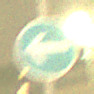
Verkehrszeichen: VorgeschriebeneFahrtrichtungHierLinks
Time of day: Night
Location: Outdoor (Urban)
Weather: Overcast
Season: NotSpecified
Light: Artificial